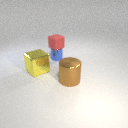
large brown metal cylinder to the right of large yellow metal cube